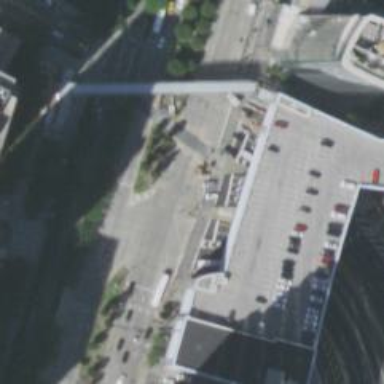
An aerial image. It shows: Building with flat concrete roof.